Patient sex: F
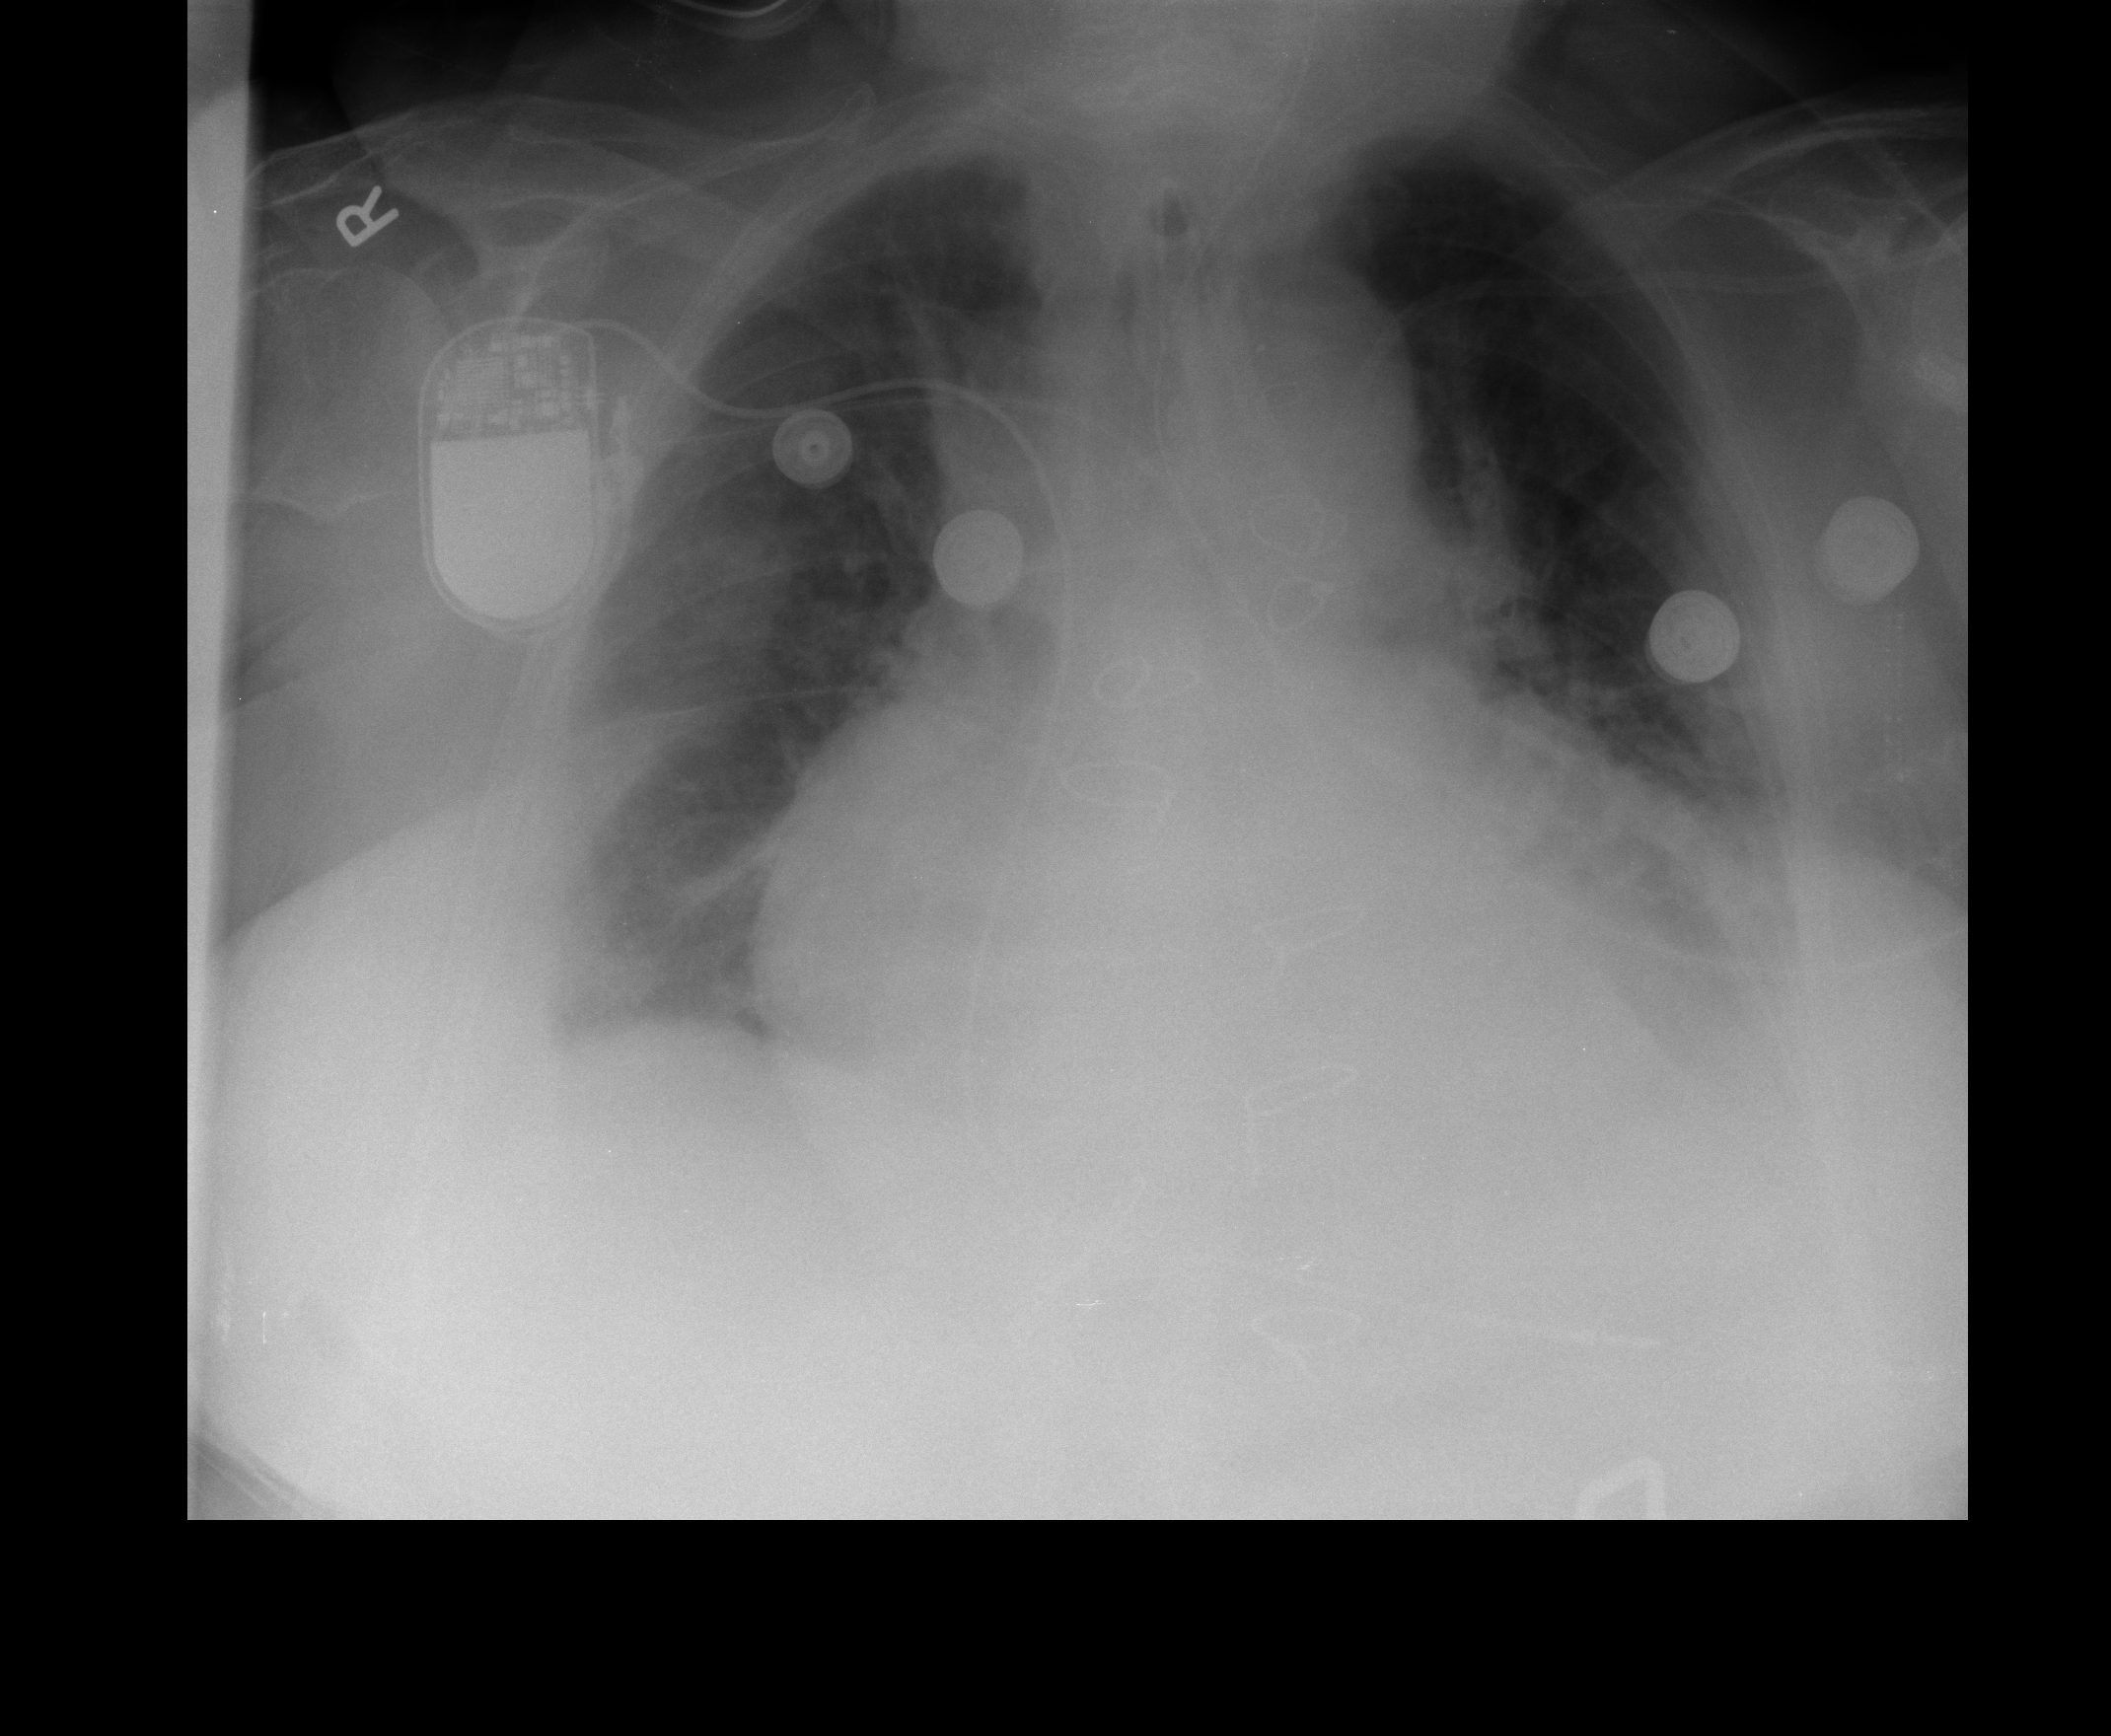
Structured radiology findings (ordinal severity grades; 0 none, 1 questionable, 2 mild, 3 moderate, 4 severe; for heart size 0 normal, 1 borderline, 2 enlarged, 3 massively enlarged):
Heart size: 2
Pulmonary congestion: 2
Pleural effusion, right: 2
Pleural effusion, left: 2
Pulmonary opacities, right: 0
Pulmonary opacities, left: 1
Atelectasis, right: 2
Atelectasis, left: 2